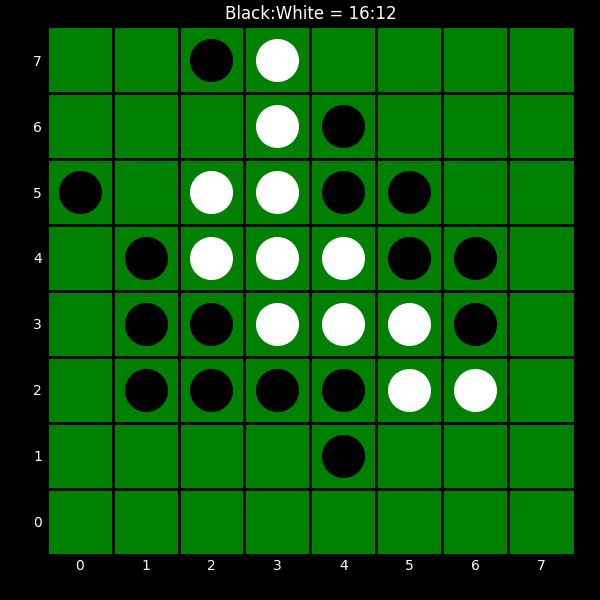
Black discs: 16
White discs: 12